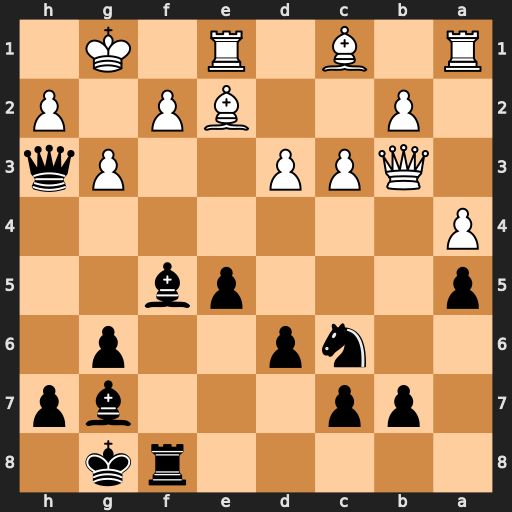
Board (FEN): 5rk1/1pp3bp/2np2p1/p3pb2/P7/1QPP2Pq/1P2BP1P/R1B1R1K1
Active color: b
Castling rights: -
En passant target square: -
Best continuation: Be6 Bf1 Qxf1+ Kxf1 Bxb3